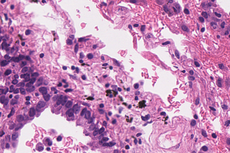
Tumor epithelial tissue: yes
Tumor-associated stroma tissue: yes
Normal tissue: no